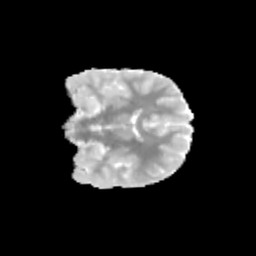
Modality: MD
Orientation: coronal
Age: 11
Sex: female
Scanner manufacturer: siemens
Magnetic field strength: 3 T
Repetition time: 3.8 s
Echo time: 0.07 s